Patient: sex F, age 62
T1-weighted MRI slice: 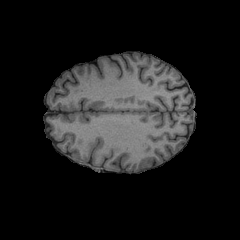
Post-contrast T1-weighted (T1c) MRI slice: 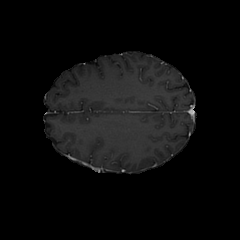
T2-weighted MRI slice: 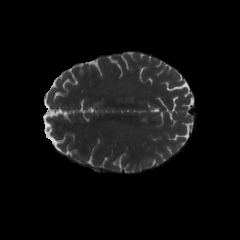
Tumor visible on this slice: no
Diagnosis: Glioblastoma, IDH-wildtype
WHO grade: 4